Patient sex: M
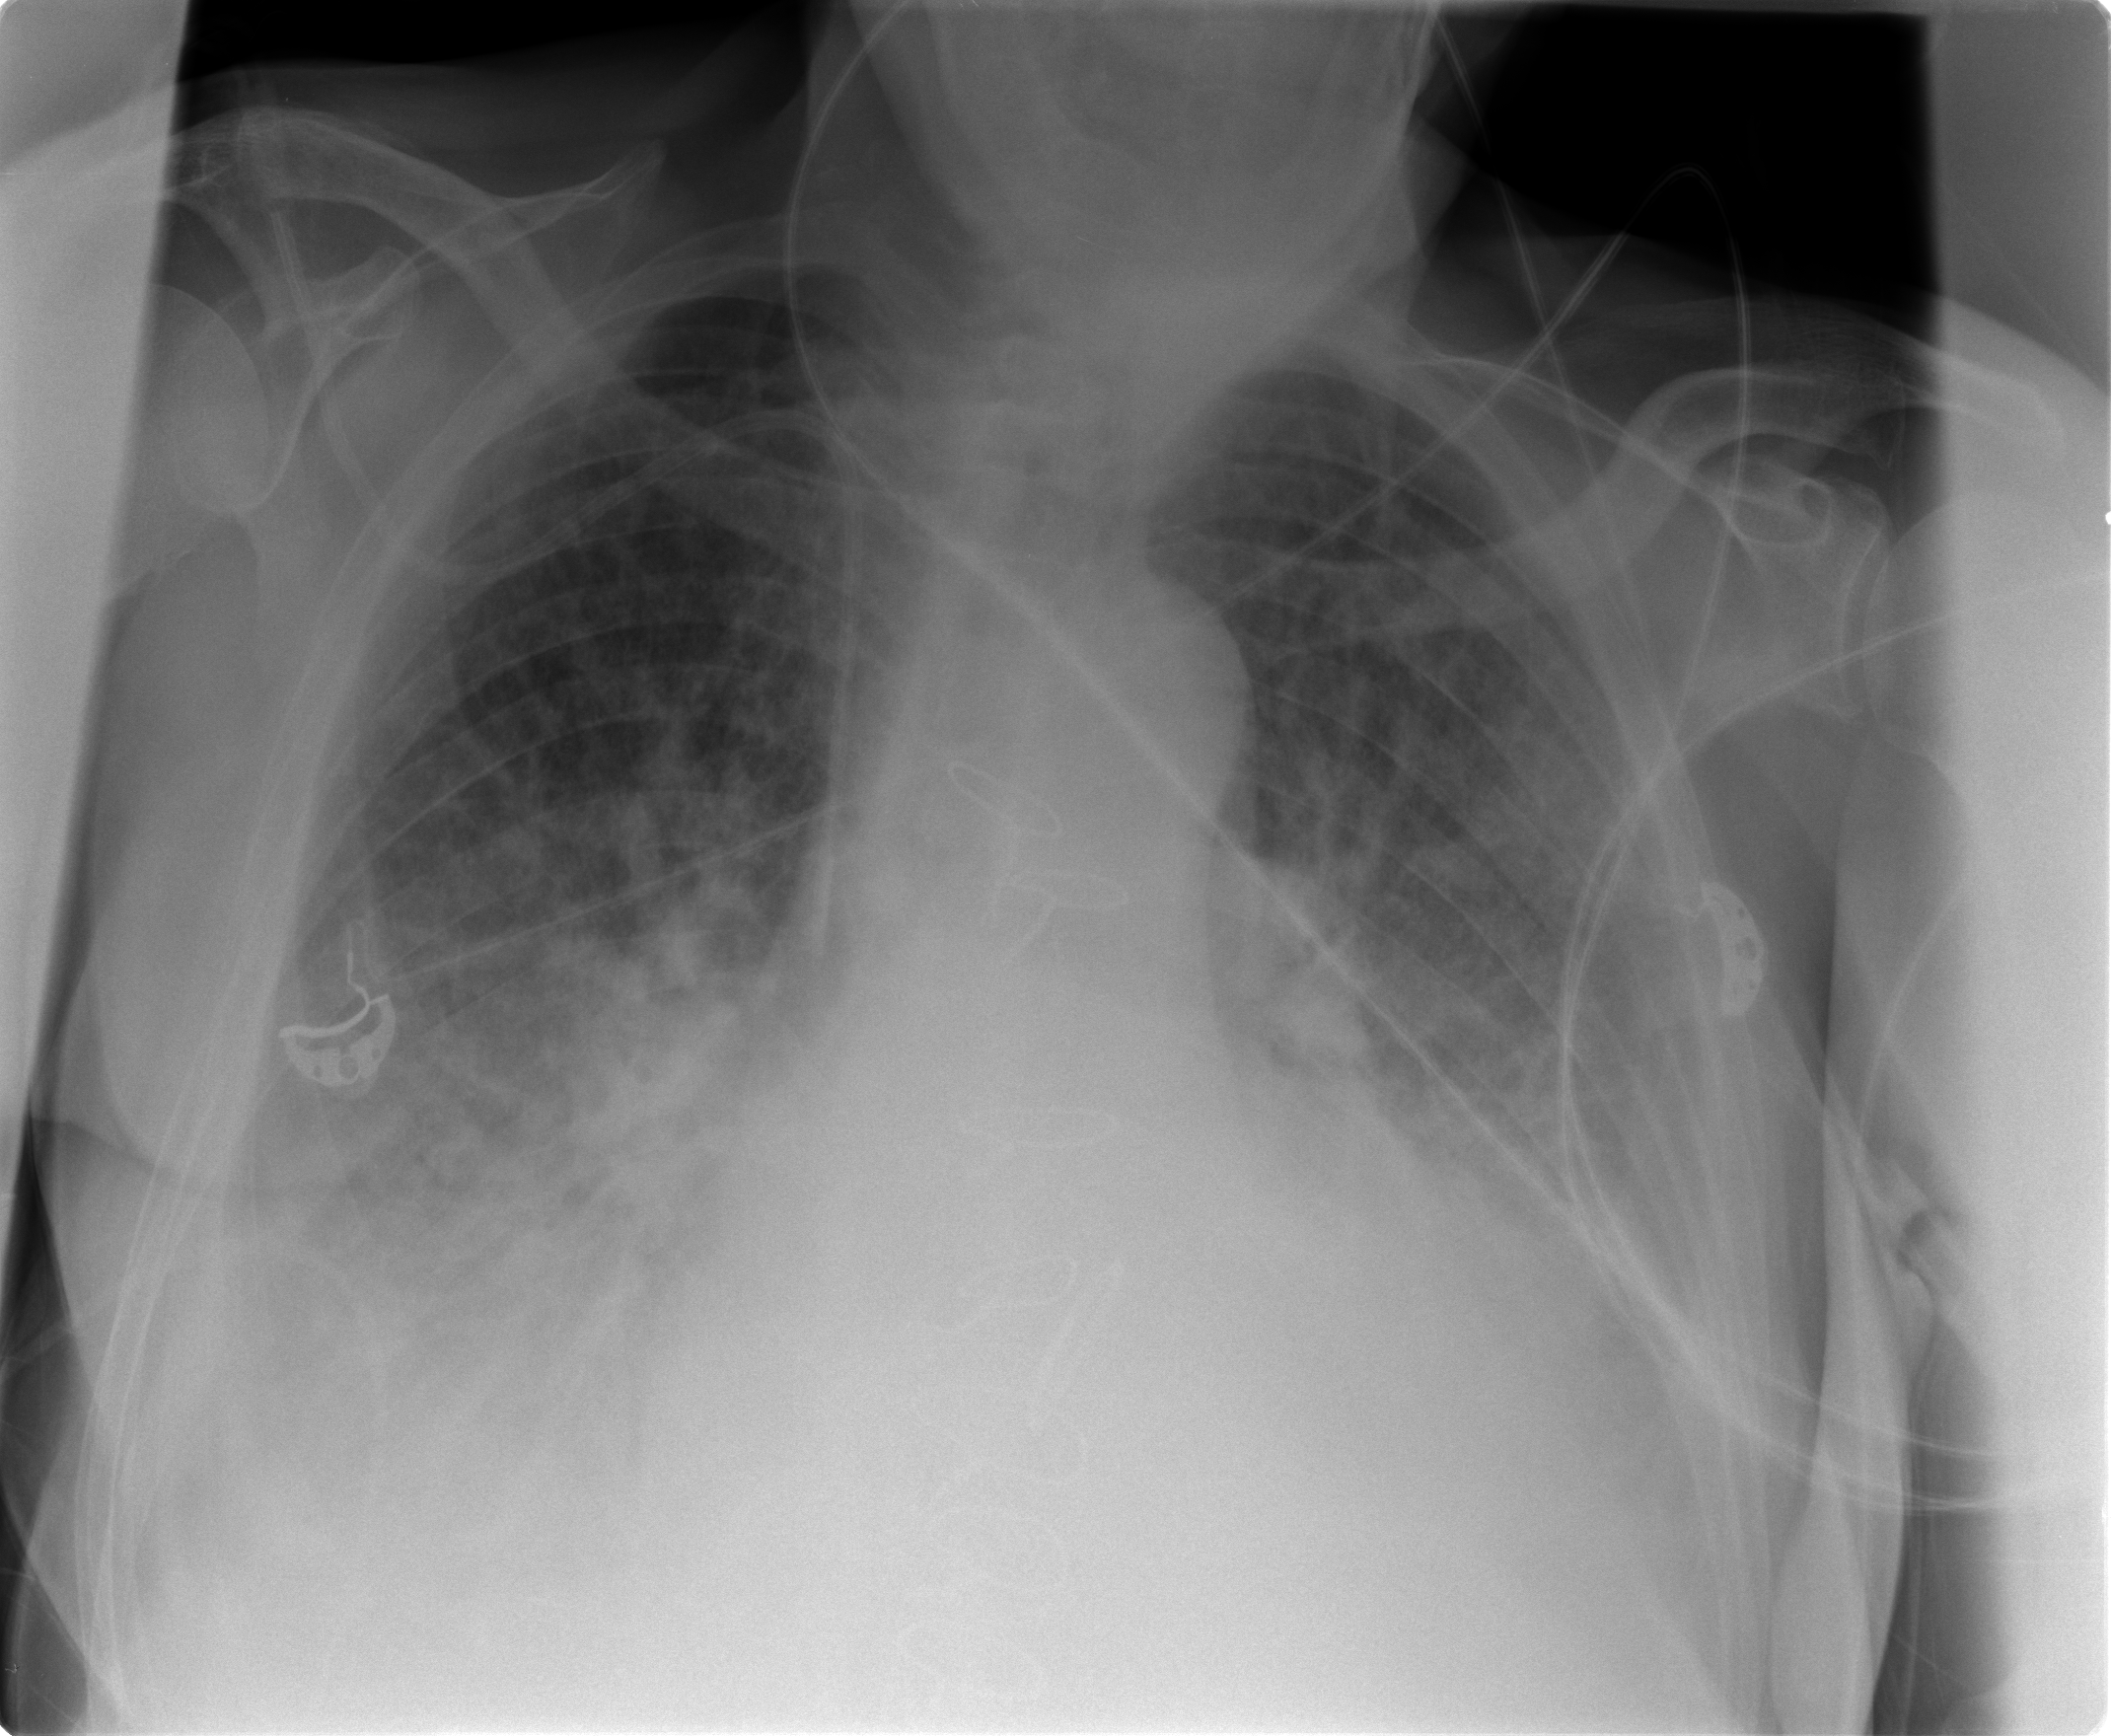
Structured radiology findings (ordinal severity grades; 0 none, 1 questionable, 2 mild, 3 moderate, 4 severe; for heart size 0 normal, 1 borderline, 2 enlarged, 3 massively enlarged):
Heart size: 2
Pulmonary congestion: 3
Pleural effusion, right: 2
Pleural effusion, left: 2
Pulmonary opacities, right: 2
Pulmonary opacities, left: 2
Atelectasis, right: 2
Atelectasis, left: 2